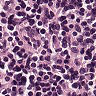
Metastatic tissue present: no